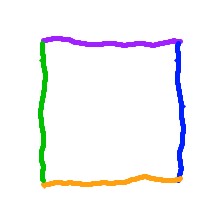
Shape: square